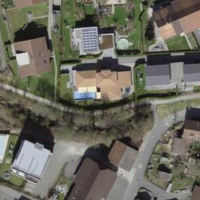
EUNIS habitat code: 55
Species observed at this site:
Acer campestre